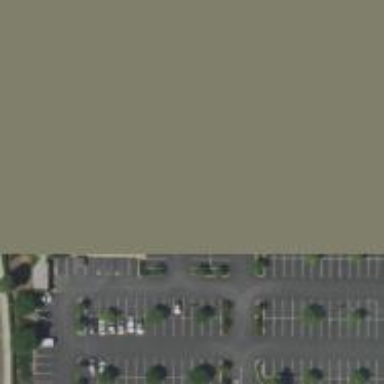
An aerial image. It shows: Parking space is available.